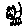
Label: cat